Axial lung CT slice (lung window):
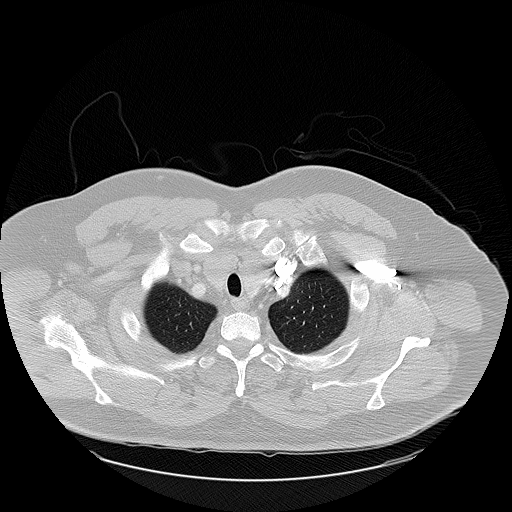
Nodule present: no